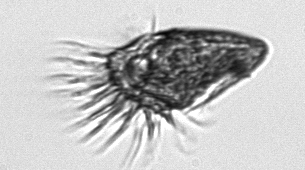
Label: Tontonia_appendiculariformis